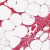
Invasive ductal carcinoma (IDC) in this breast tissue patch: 0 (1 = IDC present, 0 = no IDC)